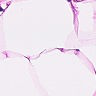
Metastatic tissue present: no